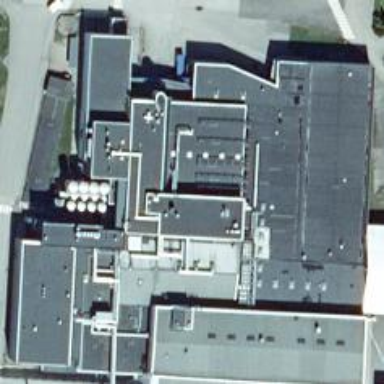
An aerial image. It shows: Building.